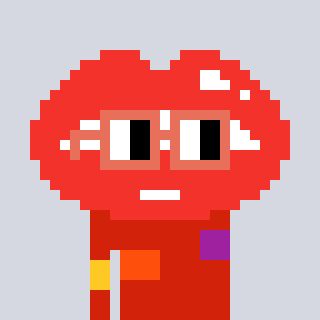
a pixel art character with square orange glasses, a lips-shaped head and a red-colored body on a cool background